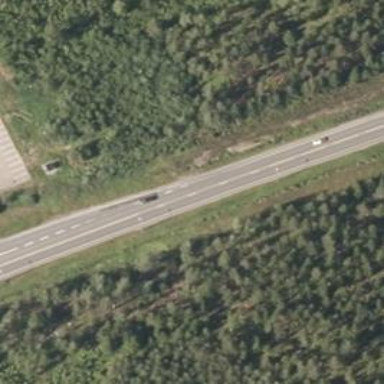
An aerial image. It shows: Asphalt trunk highway.